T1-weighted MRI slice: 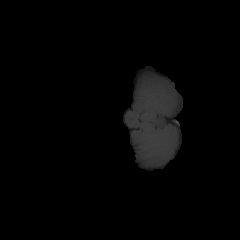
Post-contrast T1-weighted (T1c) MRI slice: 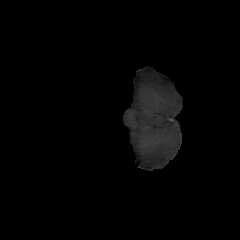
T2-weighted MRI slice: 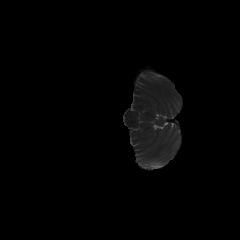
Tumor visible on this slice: no